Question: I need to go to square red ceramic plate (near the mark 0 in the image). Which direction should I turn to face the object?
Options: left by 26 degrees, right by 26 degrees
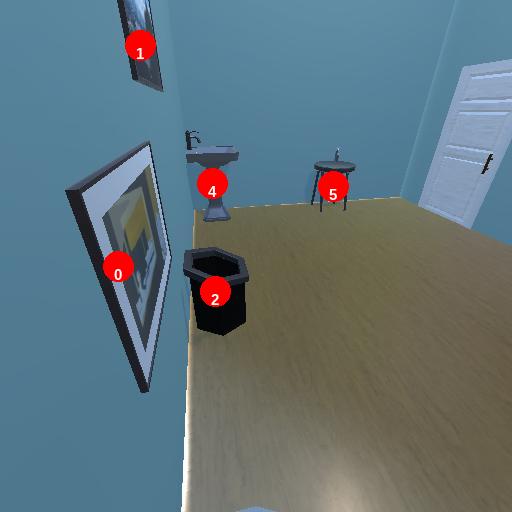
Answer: left by 26 degrees